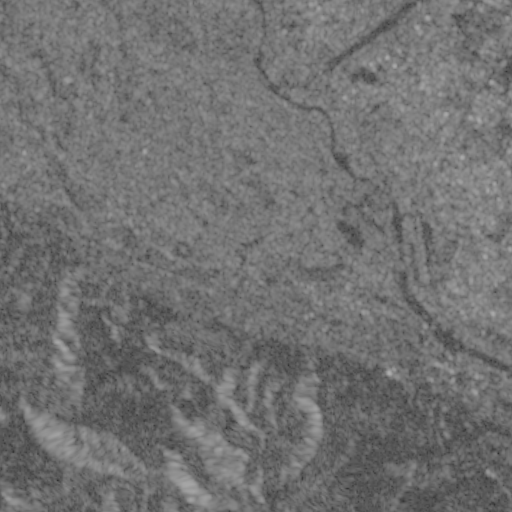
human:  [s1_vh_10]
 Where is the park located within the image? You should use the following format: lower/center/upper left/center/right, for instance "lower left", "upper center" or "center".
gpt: The park is located in the right of the image.
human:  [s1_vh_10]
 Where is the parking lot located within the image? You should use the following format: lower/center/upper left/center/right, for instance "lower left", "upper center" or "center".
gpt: The parking lot is located in the center right of the image.
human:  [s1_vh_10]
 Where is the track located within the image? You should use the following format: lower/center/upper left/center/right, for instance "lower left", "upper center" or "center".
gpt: The track is located in the upper right of the image.
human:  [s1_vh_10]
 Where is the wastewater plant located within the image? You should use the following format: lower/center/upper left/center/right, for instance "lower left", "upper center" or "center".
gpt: The wastewater plant is located in the center right of the image.
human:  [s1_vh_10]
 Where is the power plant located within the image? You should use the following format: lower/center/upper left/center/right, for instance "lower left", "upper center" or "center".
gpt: There is no power plant in the image.

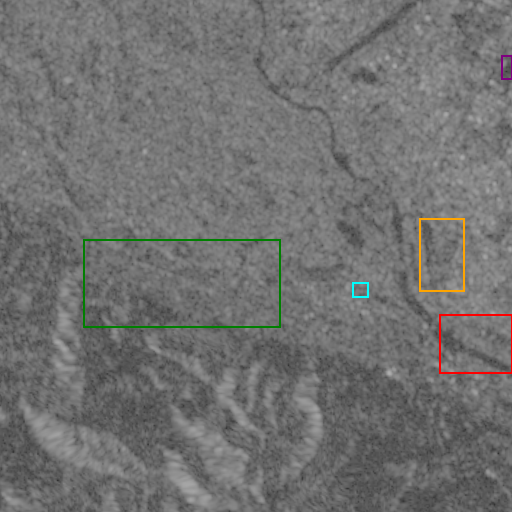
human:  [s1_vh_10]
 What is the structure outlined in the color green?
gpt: The structure outlined in green is a crop field.
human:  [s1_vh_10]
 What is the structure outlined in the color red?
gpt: The structure outlined in red is a park.
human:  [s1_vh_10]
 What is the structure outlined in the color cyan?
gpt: The structure outlined in cyan is a parking lot.
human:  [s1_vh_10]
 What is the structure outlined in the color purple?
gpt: The structure outlined in purple is a track.
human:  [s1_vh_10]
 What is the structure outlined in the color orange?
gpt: The structure outlined in orange is a wastewater plant.
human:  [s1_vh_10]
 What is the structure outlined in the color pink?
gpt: There is no pink outline.